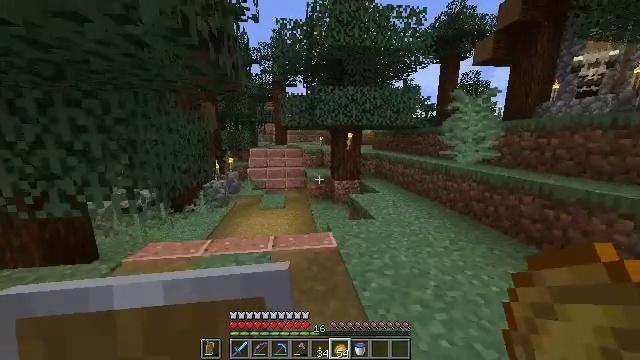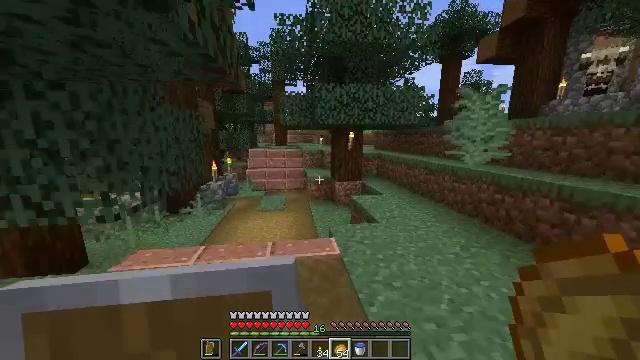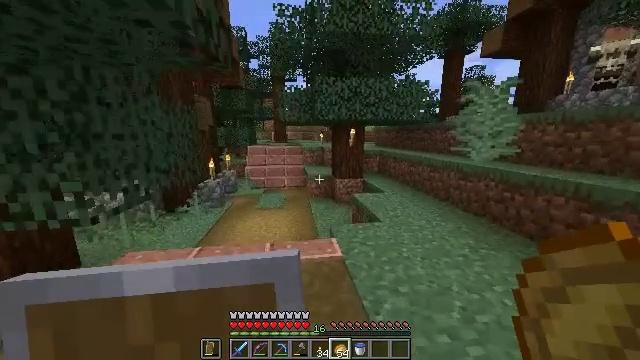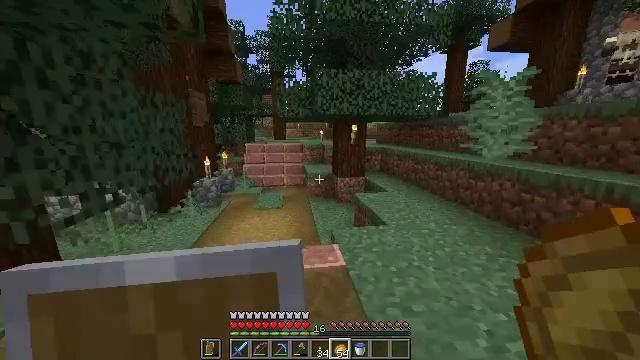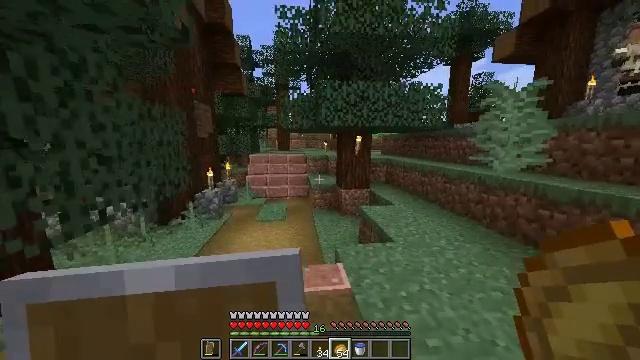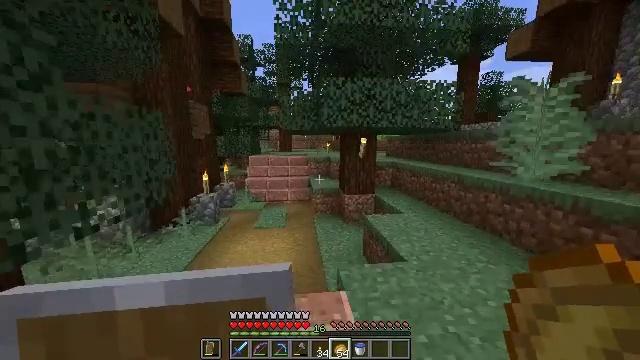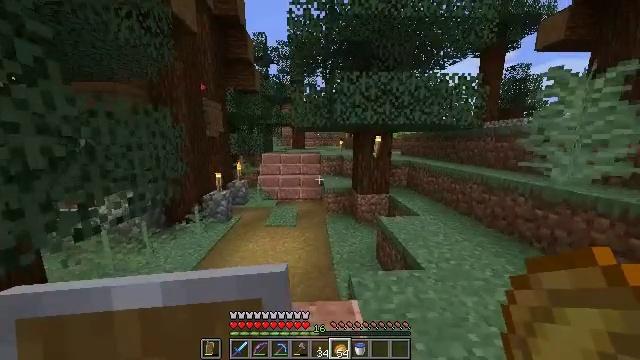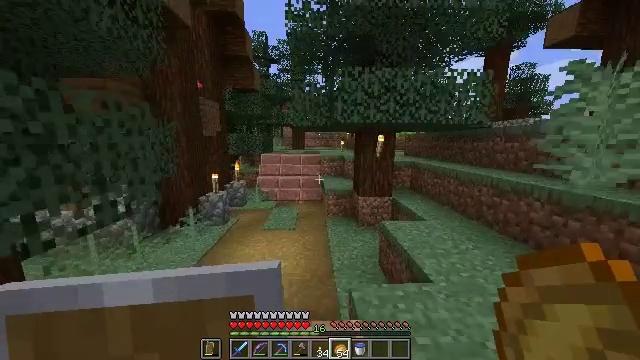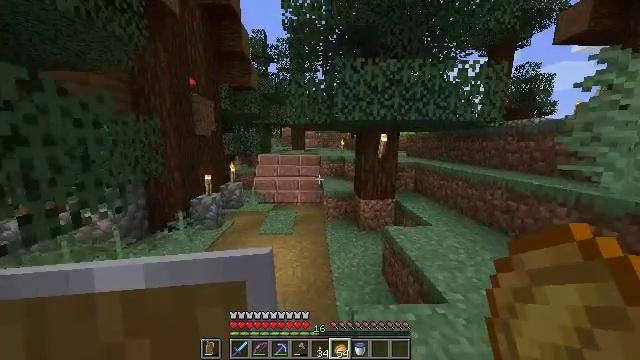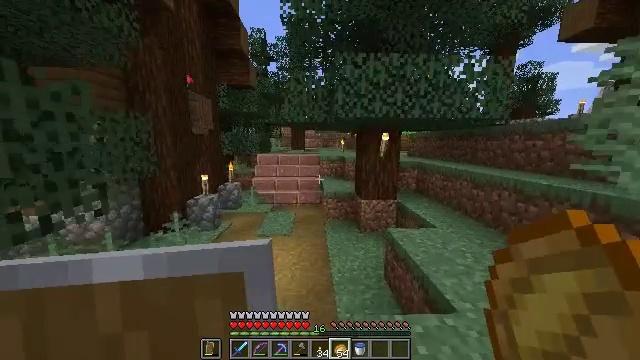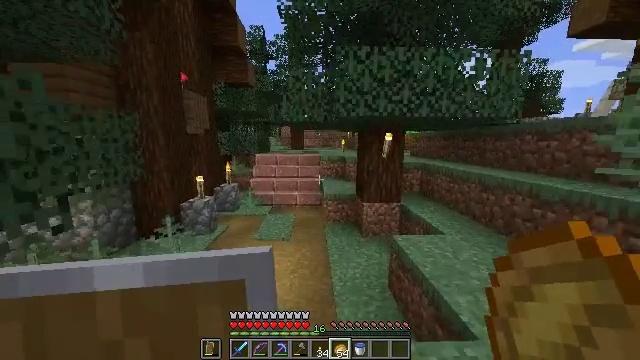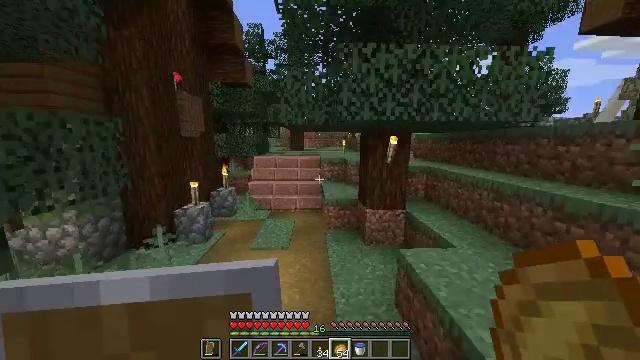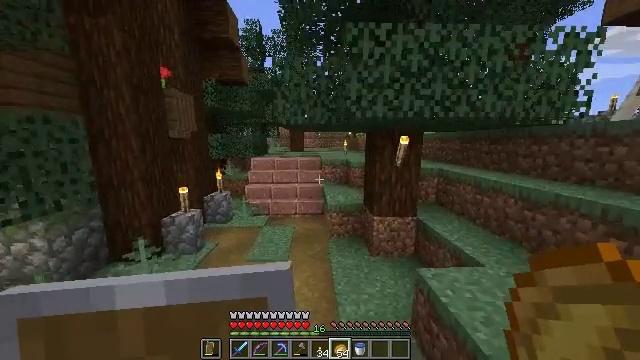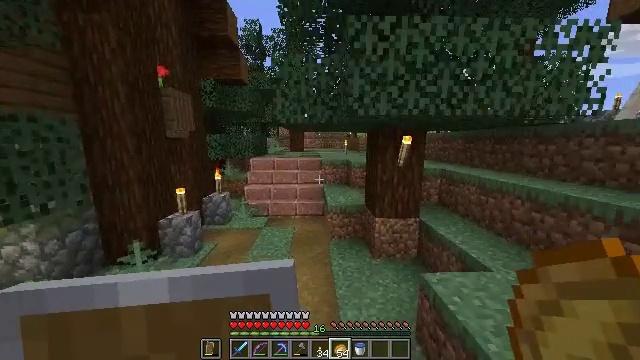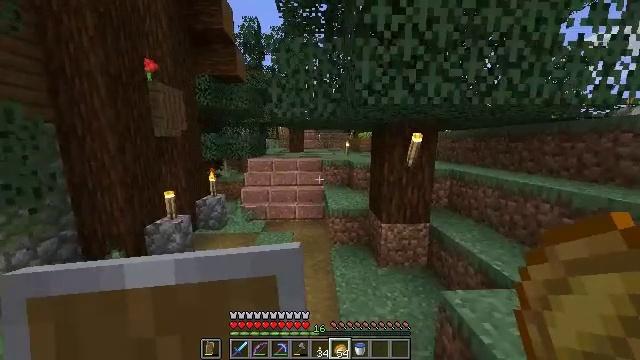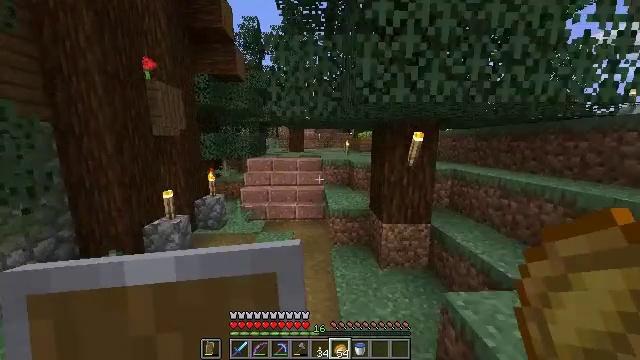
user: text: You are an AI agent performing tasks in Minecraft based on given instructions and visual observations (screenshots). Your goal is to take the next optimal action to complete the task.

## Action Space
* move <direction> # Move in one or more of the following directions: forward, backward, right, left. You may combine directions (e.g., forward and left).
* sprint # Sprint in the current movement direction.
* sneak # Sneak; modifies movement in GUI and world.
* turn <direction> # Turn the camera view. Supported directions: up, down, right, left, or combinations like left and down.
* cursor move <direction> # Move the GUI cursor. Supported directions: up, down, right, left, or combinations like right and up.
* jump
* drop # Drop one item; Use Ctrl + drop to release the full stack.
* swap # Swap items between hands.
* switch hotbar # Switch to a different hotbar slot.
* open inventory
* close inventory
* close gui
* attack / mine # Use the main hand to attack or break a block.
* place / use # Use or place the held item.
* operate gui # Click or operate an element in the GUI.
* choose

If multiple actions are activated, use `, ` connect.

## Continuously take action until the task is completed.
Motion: motion action
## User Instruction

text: Pull up beetroots from the soil.
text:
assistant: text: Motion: move forward
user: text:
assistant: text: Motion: move forward
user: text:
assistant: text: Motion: move forward, sprint
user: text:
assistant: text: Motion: move forward, sprint, turn left and up
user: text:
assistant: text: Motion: move forward, sprint
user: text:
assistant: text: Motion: move forward, turn left
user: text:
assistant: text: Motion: move forward
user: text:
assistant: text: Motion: move forward
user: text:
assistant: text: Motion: move forward
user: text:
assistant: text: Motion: move forward
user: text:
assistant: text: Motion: move forward, sprint
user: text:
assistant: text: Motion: move forward, sprint
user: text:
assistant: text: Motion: move forward, sprint
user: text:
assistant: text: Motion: move forward, sprint
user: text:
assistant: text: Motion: move forward, sprint
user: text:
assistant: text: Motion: move forward, sprint
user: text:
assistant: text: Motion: move forward
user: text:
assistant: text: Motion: move forward
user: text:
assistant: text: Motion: move forward
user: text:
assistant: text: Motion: move forward
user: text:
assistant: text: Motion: move forward
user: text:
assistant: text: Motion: move forward, sprint, turn right
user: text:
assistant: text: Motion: move forward, sprint, turn right
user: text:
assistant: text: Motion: move forward, sprint, turn right
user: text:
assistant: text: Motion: move forward, sprint
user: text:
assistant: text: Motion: move forward
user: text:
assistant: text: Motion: move forward
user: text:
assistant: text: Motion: move forward
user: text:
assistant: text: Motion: move forward, sprint
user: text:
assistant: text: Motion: move forward, sprint, turn left